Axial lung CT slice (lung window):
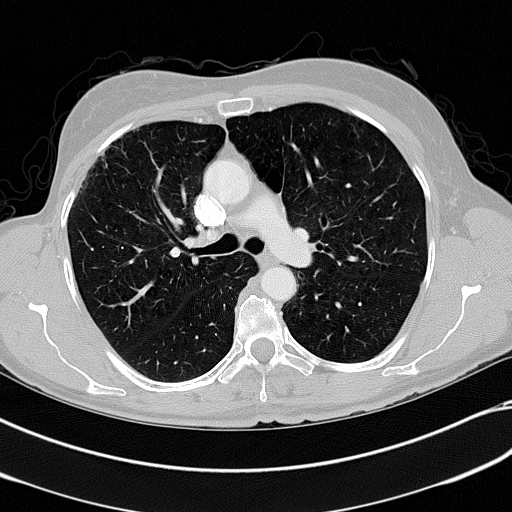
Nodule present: no